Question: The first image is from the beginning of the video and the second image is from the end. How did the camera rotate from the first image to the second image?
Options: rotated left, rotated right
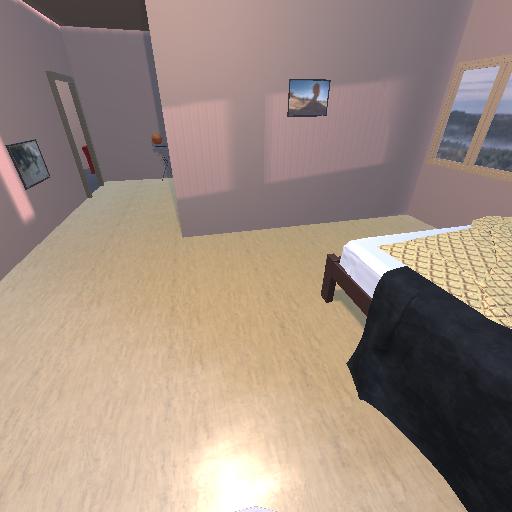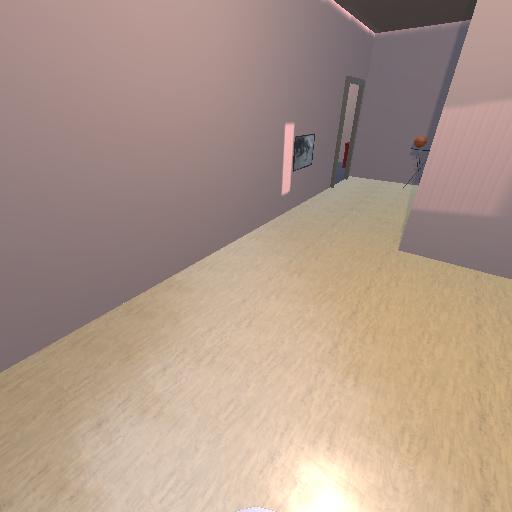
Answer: rotated left